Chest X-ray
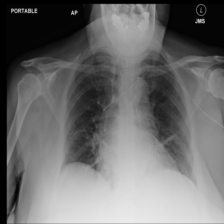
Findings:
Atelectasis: positive
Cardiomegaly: negative
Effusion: negative
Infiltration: negative
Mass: negative
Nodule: negative
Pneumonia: negative
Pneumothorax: negative
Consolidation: negative
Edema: negative
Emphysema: negative
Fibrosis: negative
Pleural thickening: negative
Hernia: negative